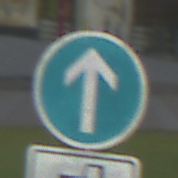
Verkehrszeichen: VorgeschriebeneFahrtrichtungGeradeaus
Zusatzzeichen unten: MehrspurigeFahrzeugeFrei8
Umgebung: Outdoor, Suburban
Tageszeit: MorningAfternoon
Wetter: PartlyCloudy
Licht: Natural
Jahreszeit: NotSpecified
Kontrast: MediumContrast